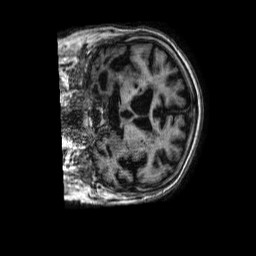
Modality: T1w
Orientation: coronal
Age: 72
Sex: male
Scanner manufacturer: philips
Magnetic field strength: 1.5 T
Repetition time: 0.00831 s
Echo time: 0.00381 s